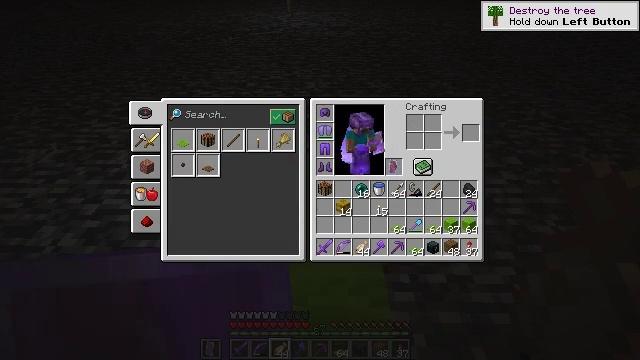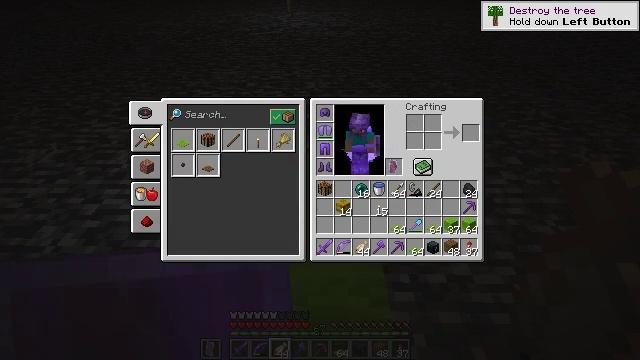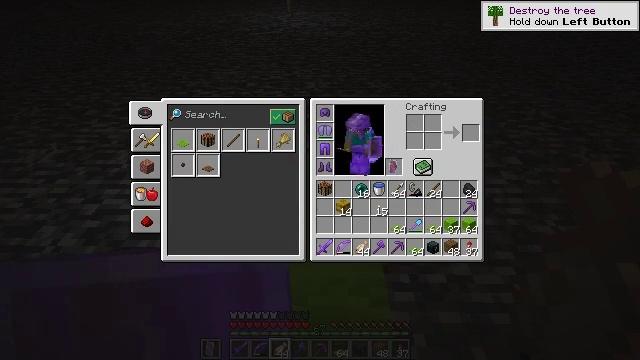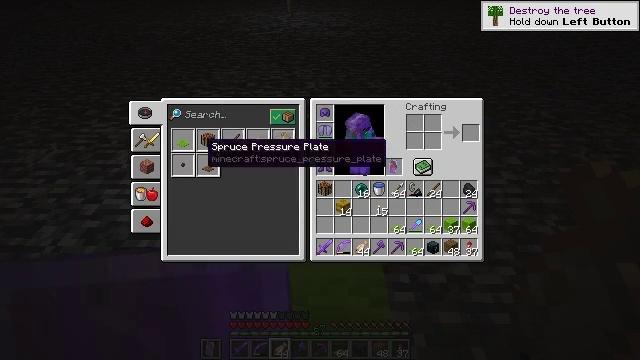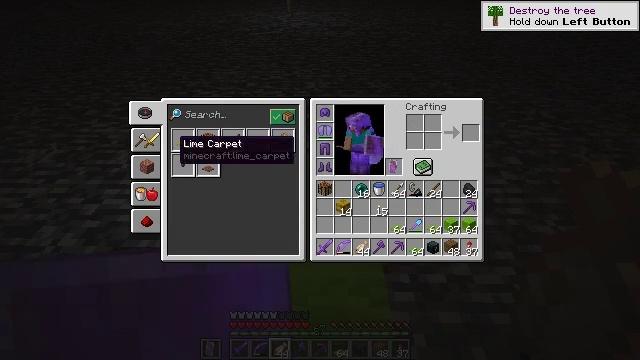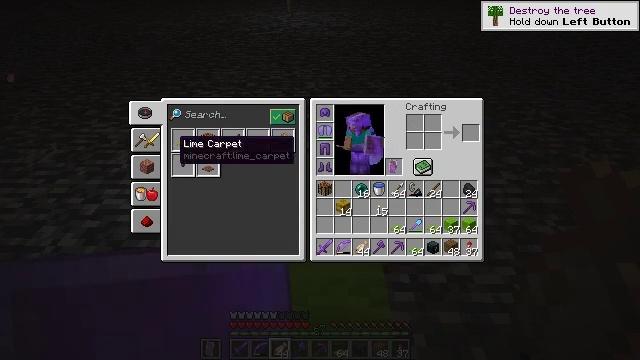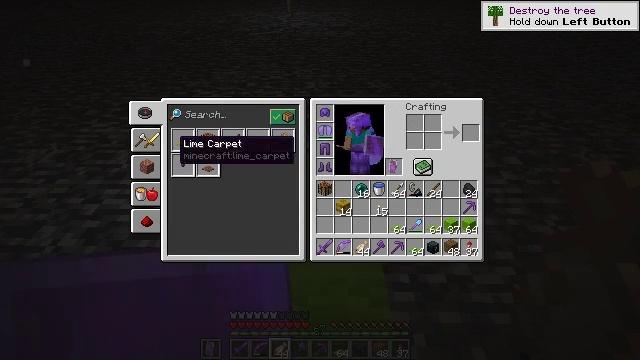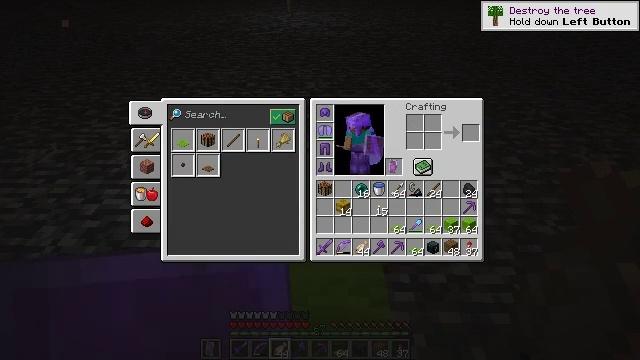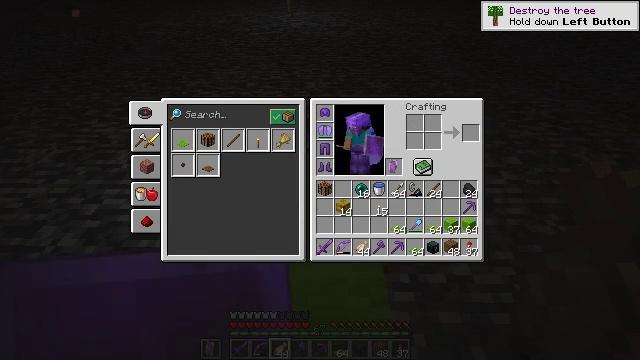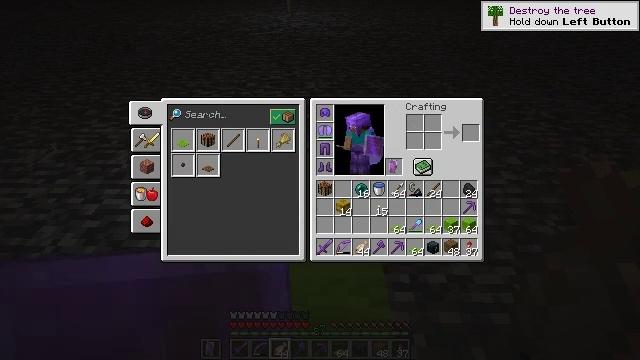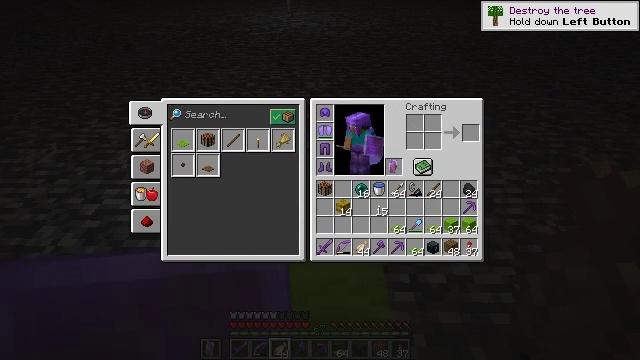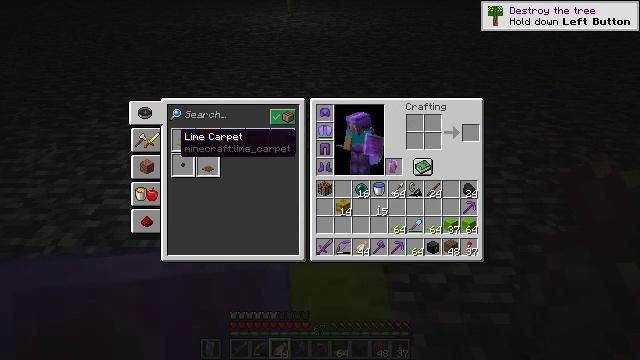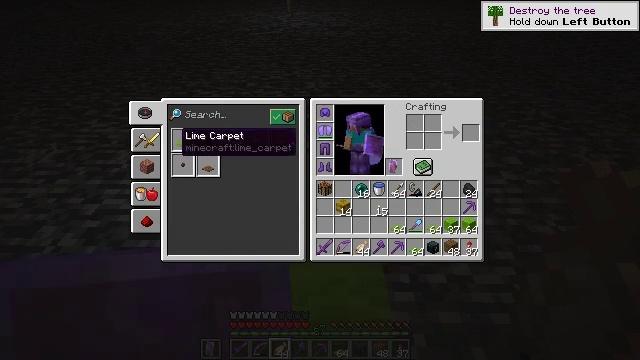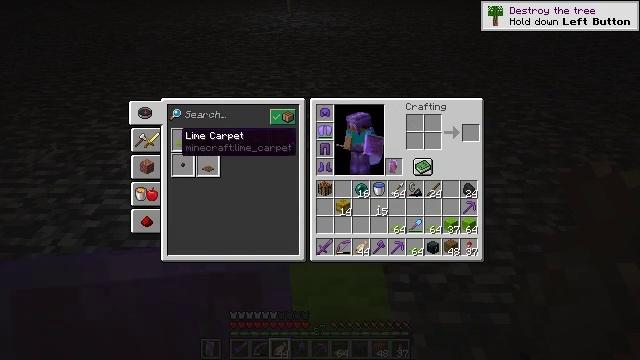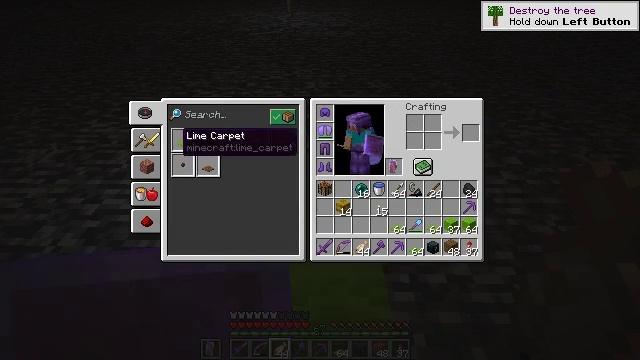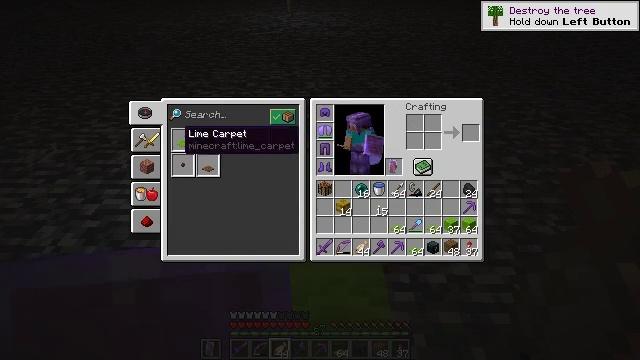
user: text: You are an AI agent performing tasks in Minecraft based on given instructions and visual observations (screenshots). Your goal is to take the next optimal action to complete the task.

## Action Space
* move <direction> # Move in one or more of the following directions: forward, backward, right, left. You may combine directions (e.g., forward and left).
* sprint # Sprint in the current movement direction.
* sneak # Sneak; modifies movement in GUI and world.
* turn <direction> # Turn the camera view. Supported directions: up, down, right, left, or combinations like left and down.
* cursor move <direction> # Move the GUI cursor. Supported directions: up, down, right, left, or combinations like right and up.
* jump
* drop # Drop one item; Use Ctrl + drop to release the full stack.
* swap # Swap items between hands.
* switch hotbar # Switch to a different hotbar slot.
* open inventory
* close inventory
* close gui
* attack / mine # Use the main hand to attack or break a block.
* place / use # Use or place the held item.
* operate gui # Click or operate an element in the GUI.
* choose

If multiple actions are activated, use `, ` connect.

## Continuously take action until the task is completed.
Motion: motion action
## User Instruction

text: Open the crafting table to craft a lime carpet.
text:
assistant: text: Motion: sneak, cursor move left and down
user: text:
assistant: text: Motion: sneak, cursor move left
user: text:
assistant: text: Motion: sneak, cursor move left and up
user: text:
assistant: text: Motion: sneak, cursor move left
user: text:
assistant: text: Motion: sneak
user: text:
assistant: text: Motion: sneak
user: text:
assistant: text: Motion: sneak
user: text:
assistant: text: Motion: sneak
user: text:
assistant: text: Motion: sneak
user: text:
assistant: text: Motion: sneak
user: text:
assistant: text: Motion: sneak
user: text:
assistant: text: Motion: sneak
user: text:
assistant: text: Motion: sneak
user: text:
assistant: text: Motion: sneak
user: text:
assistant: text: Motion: sneak
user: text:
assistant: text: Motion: sneak
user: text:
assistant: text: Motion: sneak
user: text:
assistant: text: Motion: sneak
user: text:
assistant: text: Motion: sneak, operate gui
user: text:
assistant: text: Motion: sneak, operate gui
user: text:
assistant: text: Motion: sneak
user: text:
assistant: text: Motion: sneak, cursor move right
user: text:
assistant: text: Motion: sneak, cursor move right
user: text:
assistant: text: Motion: sneak, cursor move right
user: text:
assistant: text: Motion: sneak
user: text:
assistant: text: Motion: sneak, cursor move right
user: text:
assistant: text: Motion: sneak
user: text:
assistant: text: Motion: sneak, cursor move right
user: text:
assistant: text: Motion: sneak, cursor move right
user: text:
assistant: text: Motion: sneak